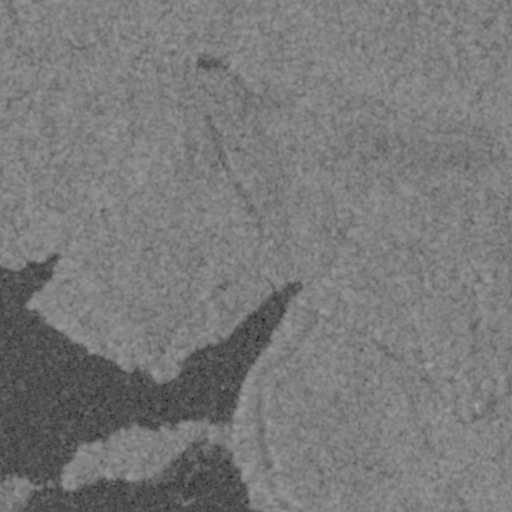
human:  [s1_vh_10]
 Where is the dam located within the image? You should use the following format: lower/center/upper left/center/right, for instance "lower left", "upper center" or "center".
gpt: The dam is located in the lower left of the image.
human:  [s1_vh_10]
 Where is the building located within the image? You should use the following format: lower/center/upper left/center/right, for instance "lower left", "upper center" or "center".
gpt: There is no building in the image.

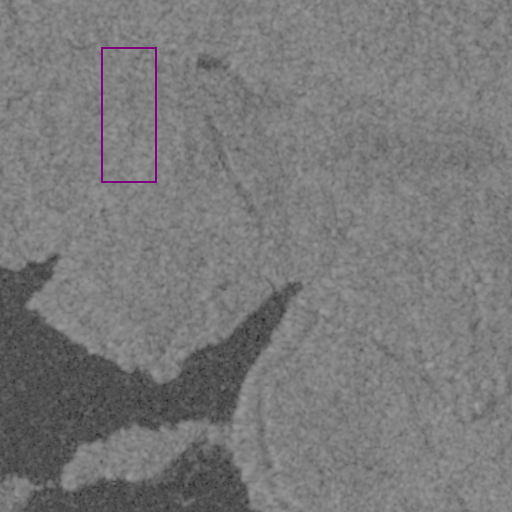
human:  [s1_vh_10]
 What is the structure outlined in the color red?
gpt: There is no red outline.
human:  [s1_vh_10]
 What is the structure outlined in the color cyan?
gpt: There is no structure outlined in cyan.